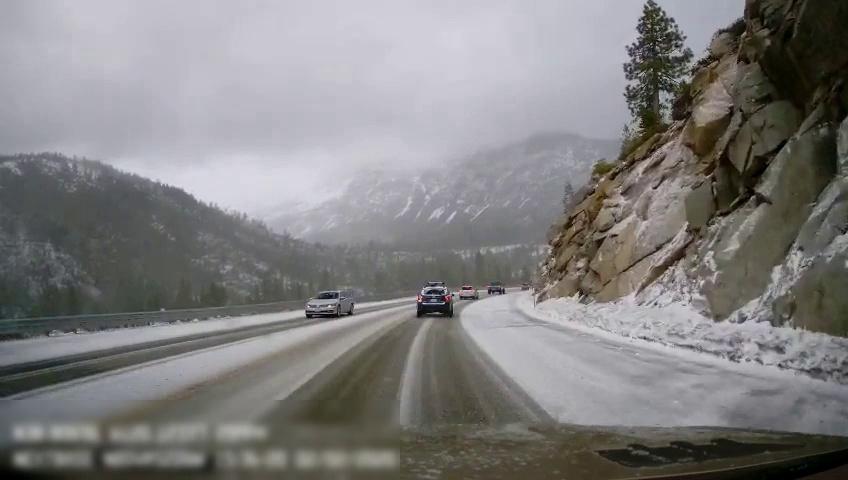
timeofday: Day
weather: Snowy
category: Drivable Space
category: Vehicles | Car
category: Vehicles | Car
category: Vehicles | Truck
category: Vehicles | Car
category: Lanes | Current Lane